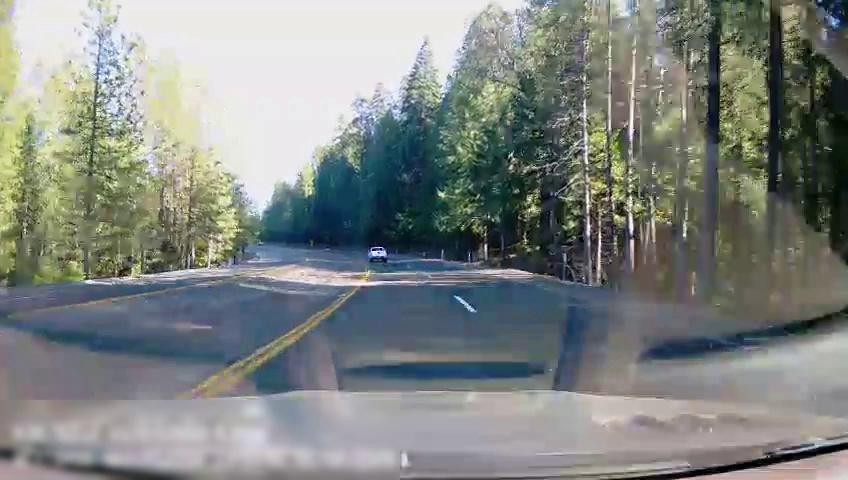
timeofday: Day
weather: Sunny
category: Drivable Space
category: Vehicles | Truck
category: Lanes | Current Lane
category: Lanes | Current Lane
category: Lanes | Current Lane
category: Lanes | Opposite Lane